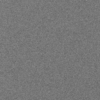
Label: dusty